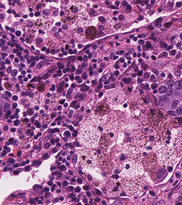
Tumor epithelial tissue: yes
Tumor-associated stroma tissue: yes
Normal tissue: no